Field crop: maize
Growth stage: 2
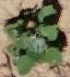
Species: chenopodium